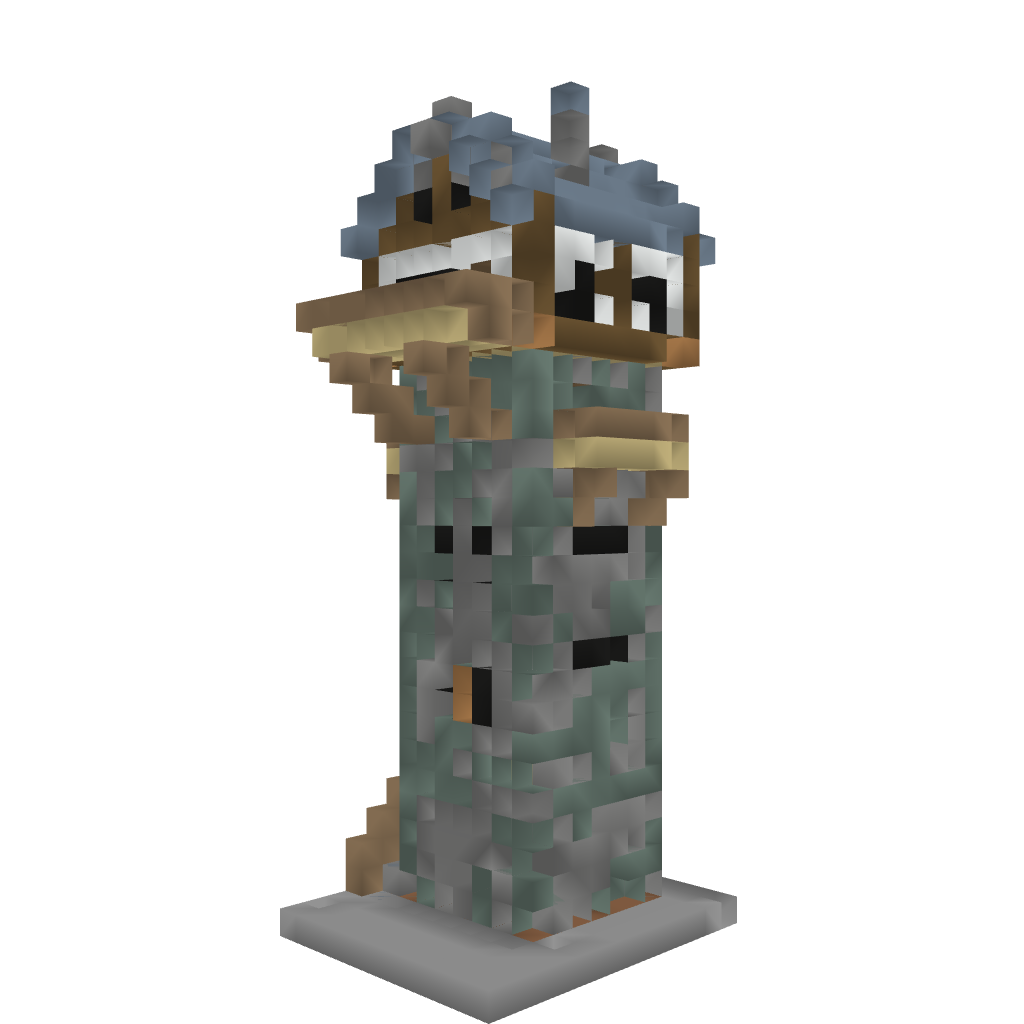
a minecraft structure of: watch tower